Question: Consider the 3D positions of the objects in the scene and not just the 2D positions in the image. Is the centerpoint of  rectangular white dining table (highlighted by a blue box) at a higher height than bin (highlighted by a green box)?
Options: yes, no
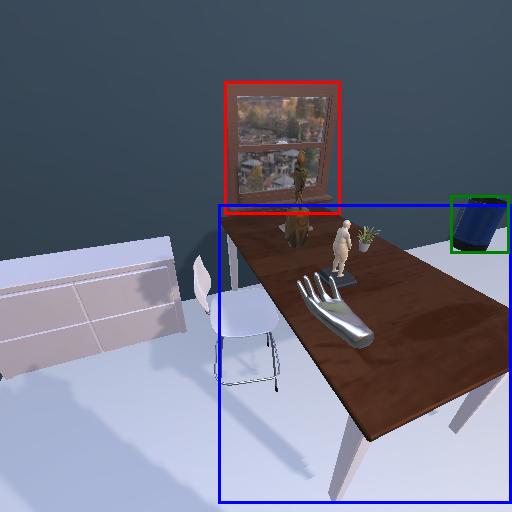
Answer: yes